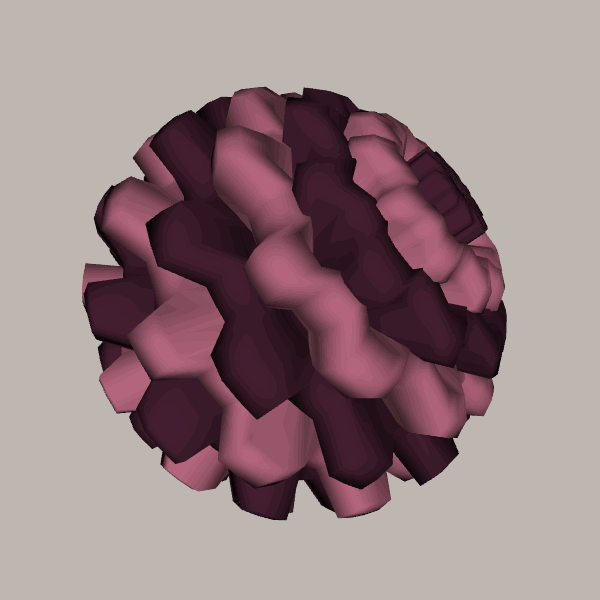
Background: light